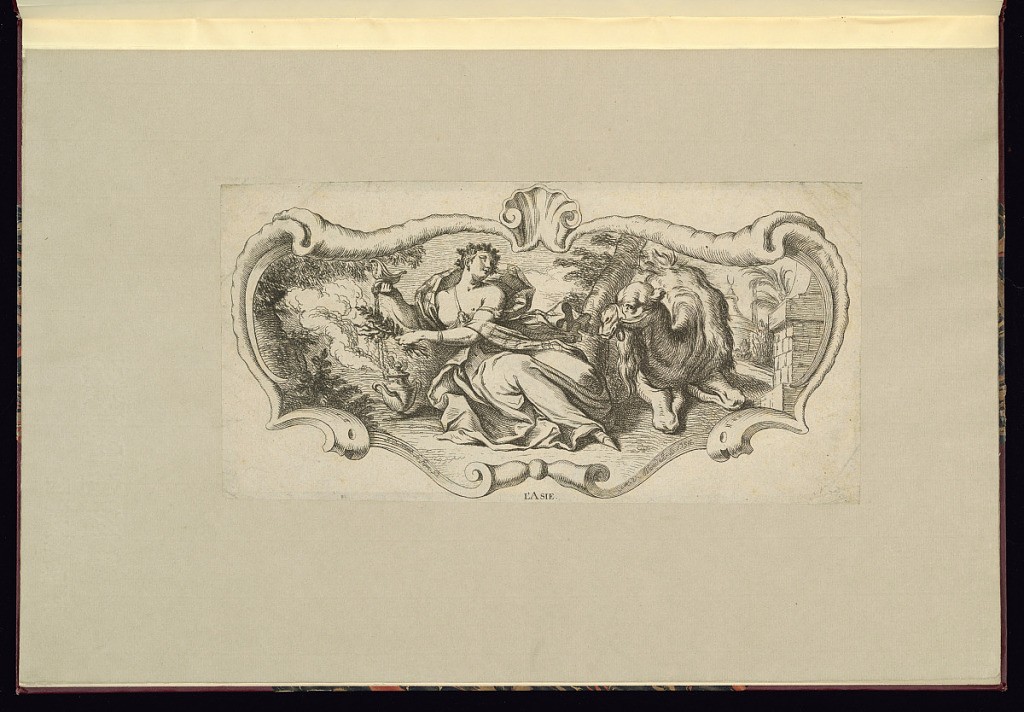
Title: L'Asie
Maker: Marie Michelle Blondel, French, active mid 18th century
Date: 1736
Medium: Etching on paper
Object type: Print
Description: An allegorical female figure representing Asia from a series of four. The female figure is topless seated in a landscape with a tree and a camel to her right, and an incense burner to her left. The vignette is framed by a scrolling cartouche with a shell in the upper center. The plate is signed and titled, signed, and dated.